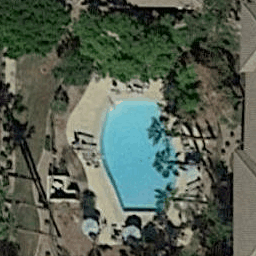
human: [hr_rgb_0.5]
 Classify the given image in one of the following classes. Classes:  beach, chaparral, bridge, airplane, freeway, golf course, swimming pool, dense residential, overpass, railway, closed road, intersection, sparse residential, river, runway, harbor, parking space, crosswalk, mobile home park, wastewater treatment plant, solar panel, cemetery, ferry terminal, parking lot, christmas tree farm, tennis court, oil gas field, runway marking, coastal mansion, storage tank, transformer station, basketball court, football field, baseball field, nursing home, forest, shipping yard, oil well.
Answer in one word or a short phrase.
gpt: swimming pool